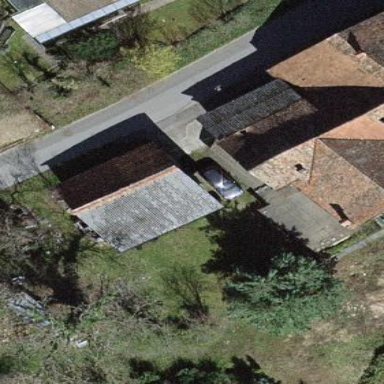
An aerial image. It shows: Hut.